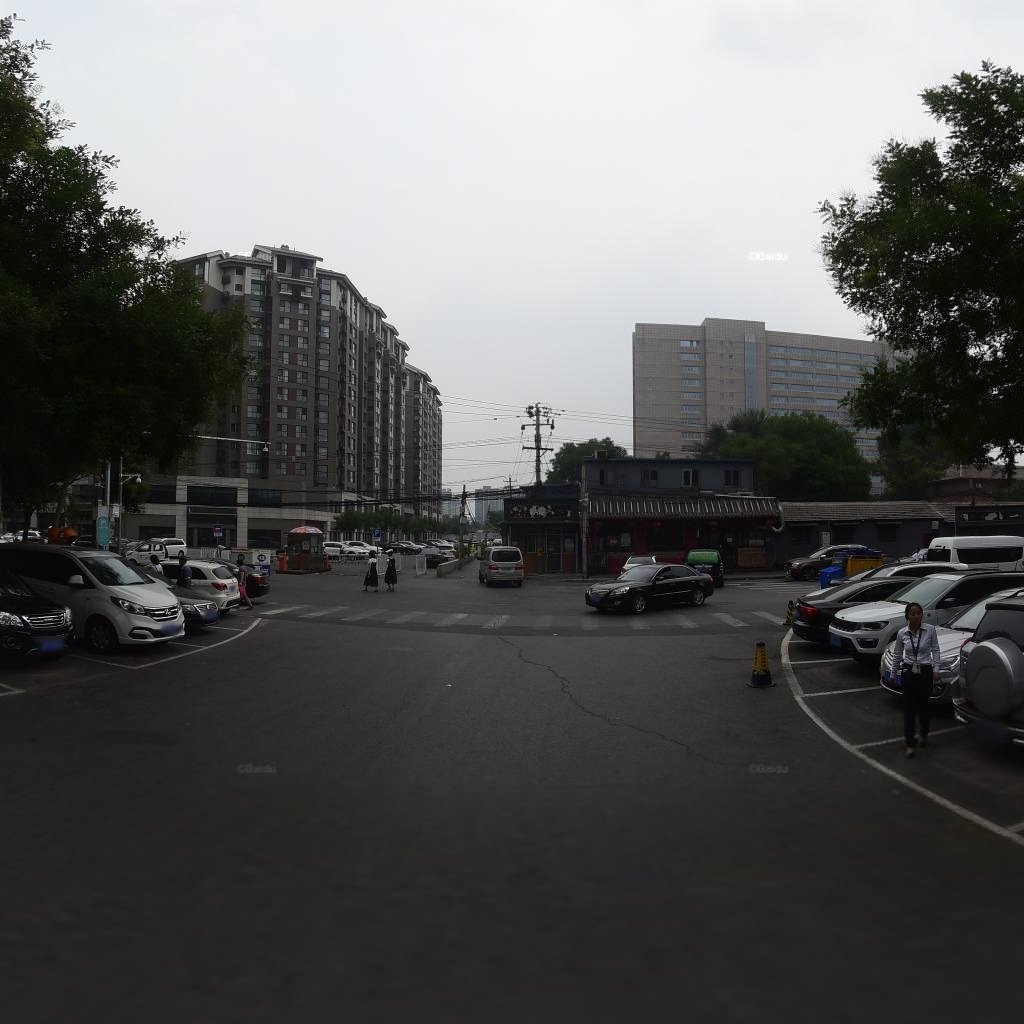
Region: Xicheng
Road damage annotations: longitudinal crack